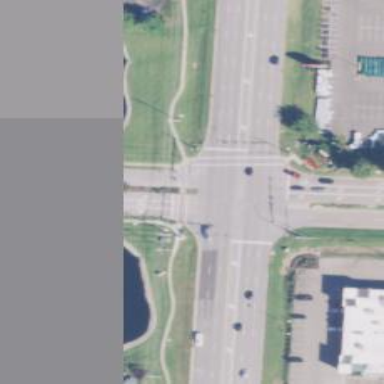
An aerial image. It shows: Marked crossing on footway.